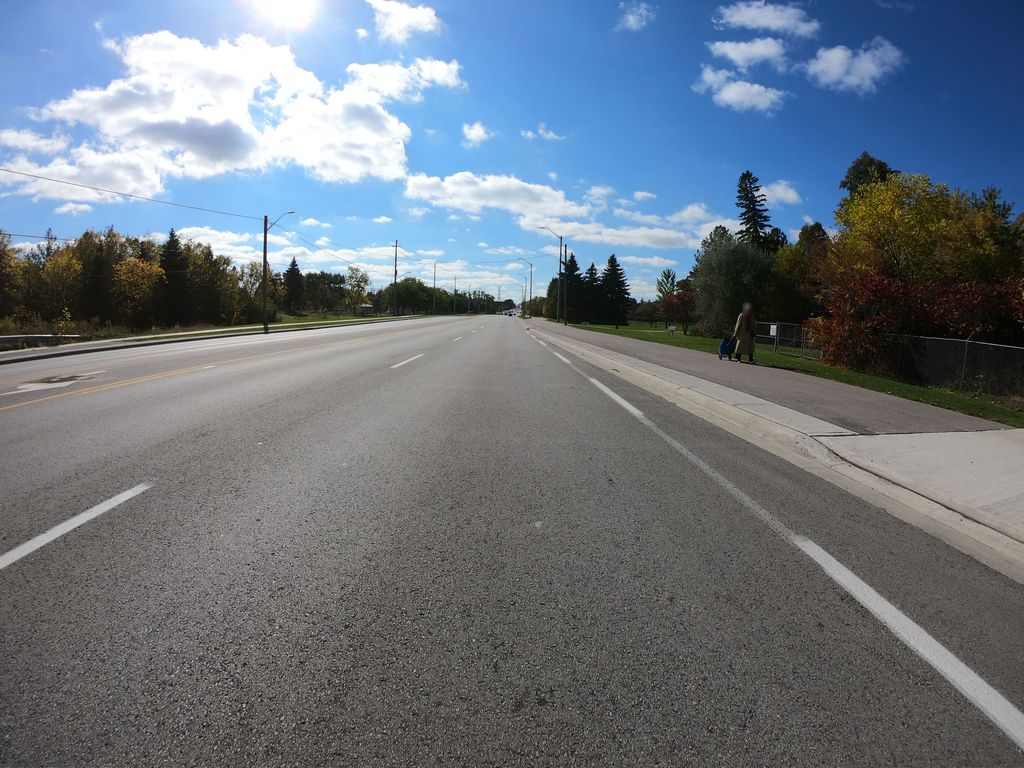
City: toronto